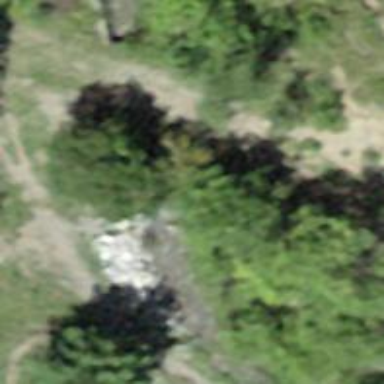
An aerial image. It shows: Culvert tunnel underneath ditch.